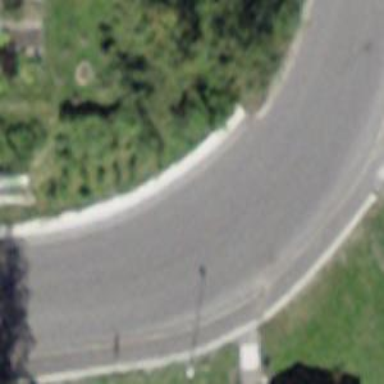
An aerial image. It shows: Asphalt road classified as tertiary.